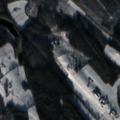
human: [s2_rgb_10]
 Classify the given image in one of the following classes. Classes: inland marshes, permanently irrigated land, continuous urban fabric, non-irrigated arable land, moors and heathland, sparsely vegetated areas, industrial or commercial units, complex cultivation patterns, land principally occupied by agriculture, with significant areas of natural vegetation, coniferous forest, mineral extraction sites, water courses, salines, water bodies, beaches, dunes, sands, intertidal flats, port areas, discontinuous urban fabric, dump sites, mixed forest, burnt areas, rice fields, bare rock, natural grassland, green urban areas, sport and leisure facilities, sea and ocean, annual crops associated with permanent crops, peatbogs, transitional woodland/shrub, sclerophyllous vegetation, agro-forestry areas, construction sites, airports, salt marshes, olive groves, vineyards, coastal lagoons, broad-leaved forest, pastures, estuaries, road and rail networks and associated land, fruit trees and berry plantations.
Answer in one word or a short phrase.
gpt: non-irrigated arable land, coniferous forest, mixed forest, transitional woodland/shrub